Field crop: tomato
Growth stage: 1
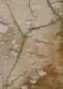
Species: cyperus